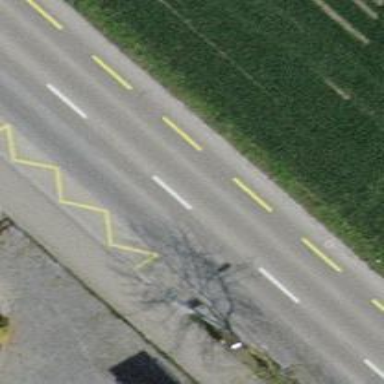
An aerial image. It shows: Public transport stop position.